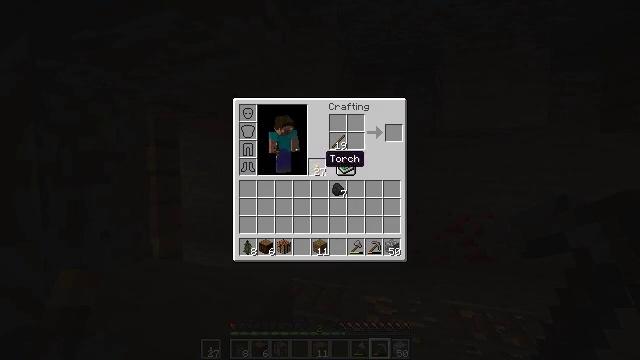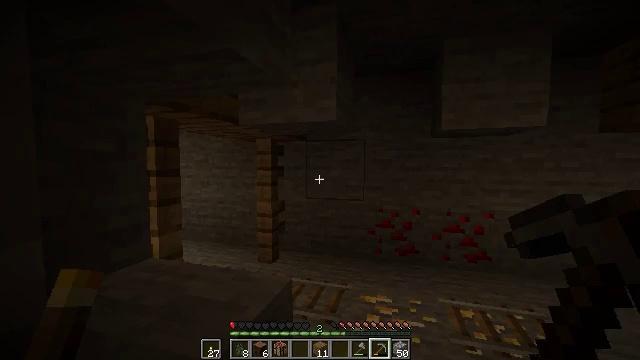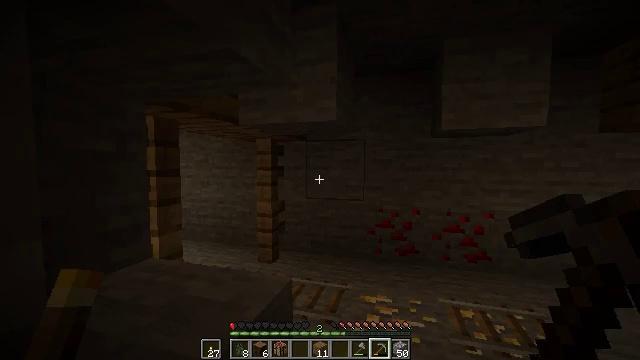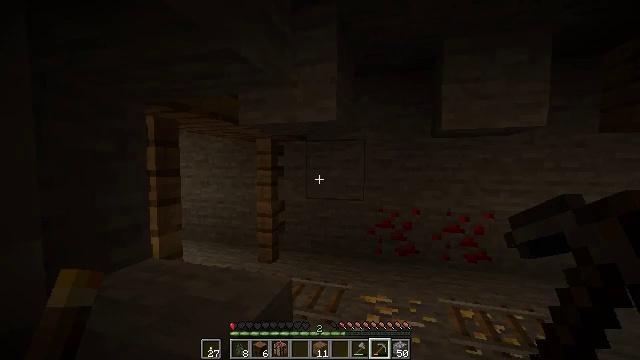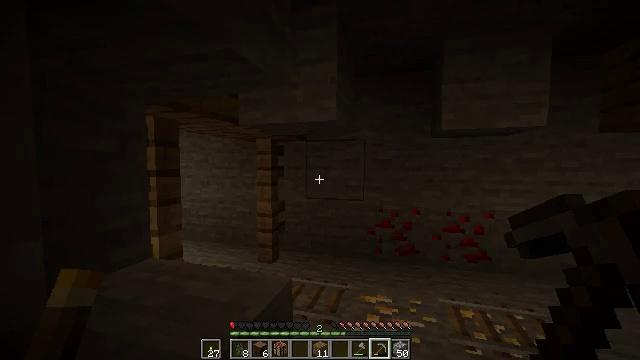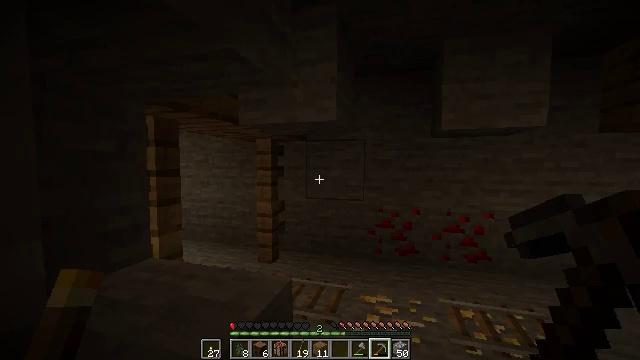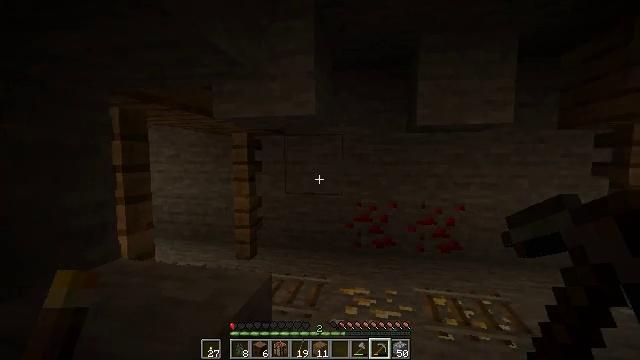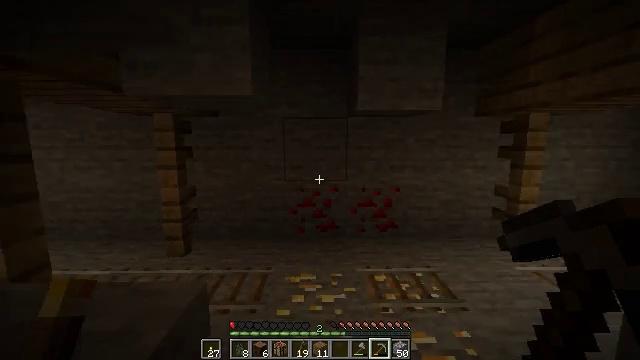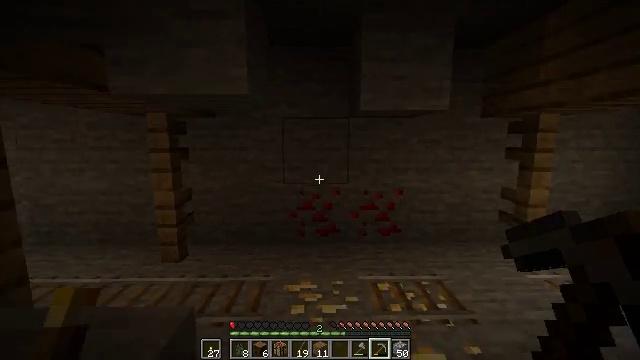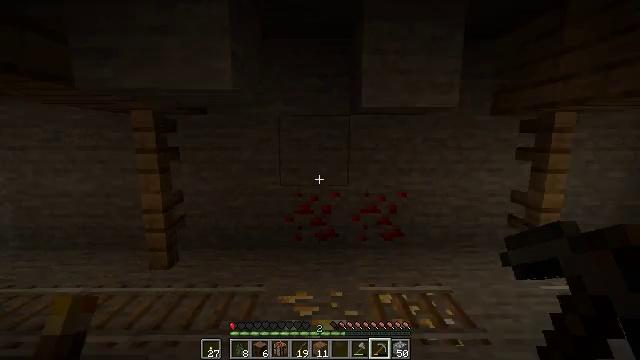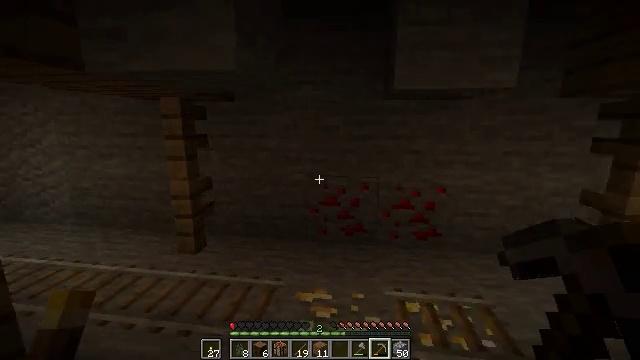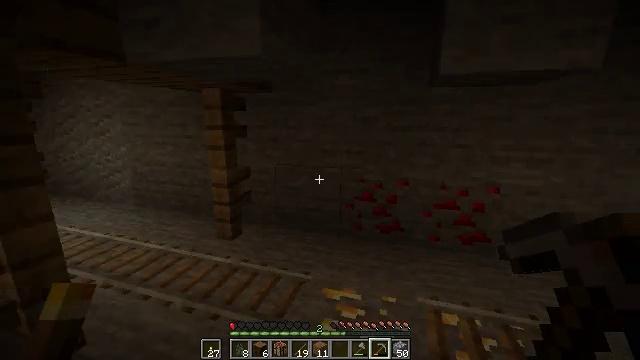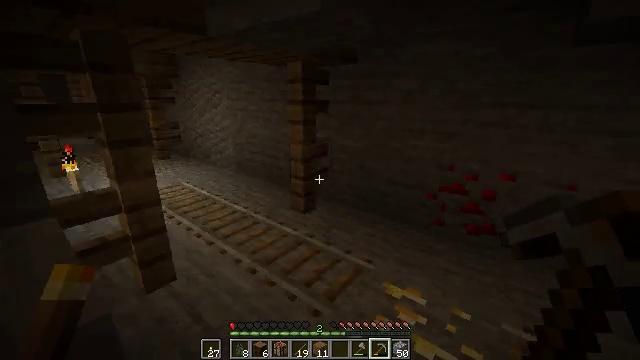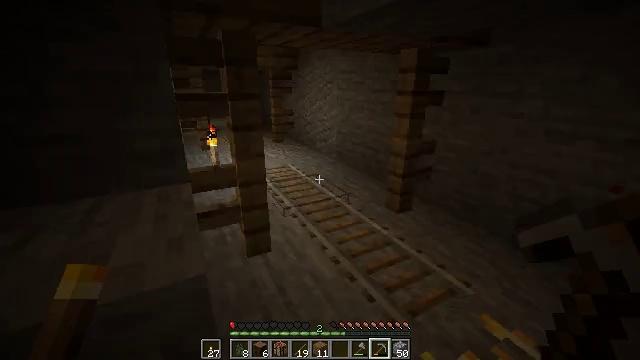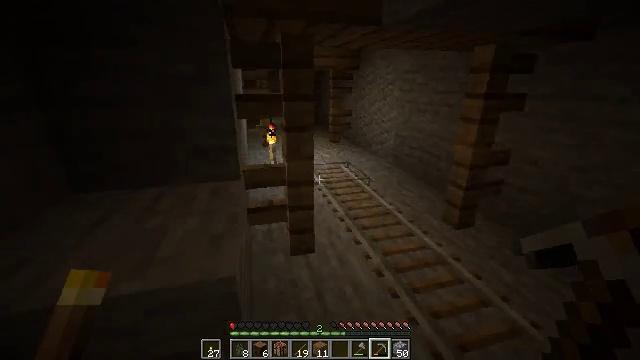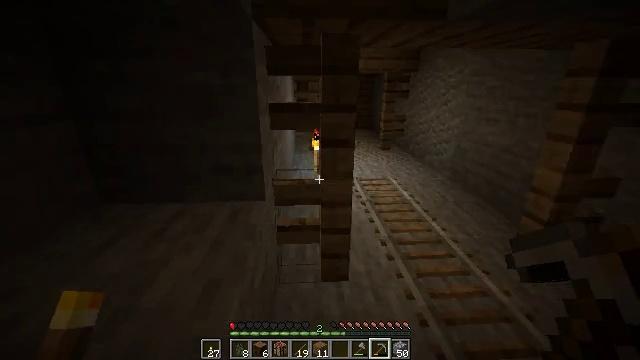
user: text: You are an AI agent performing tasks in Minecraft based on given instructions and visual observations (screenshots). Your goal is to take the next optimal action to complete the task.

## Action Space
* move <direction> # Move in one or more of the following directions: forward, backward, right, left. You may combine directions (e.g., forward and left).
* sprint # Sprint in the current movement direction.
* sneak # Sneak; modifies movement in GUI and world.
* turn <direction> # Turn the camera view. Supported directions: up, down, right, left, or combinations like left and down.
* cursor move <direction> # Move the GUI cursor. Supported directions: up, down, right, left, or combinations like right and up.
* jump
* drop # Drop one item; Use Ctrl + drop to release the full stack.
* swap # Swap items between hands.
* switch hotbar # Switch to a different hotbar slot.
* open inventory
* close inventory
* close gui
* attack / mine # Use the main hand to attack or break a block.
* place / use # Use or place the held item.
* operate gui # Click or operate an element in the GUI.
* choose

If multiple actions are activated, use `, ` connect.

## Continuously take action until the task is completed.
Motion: motion action
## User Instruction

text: Destroy the fire.
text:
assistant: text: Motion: no_op
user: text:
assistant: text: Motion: close gui
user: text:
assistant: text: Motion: open inventory
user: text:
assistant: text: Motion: no_op
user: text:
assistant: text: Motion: no_op
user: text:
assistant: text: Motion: move forward, turn right and down
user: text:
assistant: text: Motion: move forward, turn right and down
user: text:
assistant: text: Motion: move forward
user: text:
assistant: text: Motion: move forward and move right
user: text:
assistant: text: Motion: move forward and move right, turn left and down
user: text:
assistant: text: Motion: move forward and move right, turn left and down
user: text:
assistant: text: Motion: move forward and move right, turn left and down
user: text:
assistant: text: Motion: move forward, turn left and down
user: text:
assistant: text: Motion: move forward, turn left
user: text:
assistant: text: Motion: move forward, turn left
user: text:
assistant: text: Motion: move forward, turn left and up
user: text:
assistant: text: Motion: move forward
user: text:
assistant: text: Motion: move forward and move right, turn left
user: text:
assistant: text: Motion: move forward and move right, turn left and up
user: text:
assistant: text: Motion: move forward and move right, turn left
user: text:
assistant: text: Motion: move forward and move right
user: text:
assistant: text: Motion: move forward and move right
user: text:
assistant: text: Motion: move forward and move right
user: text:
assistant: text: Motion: move forward and move right
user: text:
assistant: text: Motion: move forward and move right
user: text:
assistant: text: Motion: move forward and move right
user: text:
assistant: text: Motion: move forward and move right
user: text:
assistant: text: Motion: move forward and move right
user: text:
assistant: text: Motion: move forward and move right
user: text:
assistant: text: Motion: move forward and move right